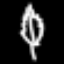
Label: leaf